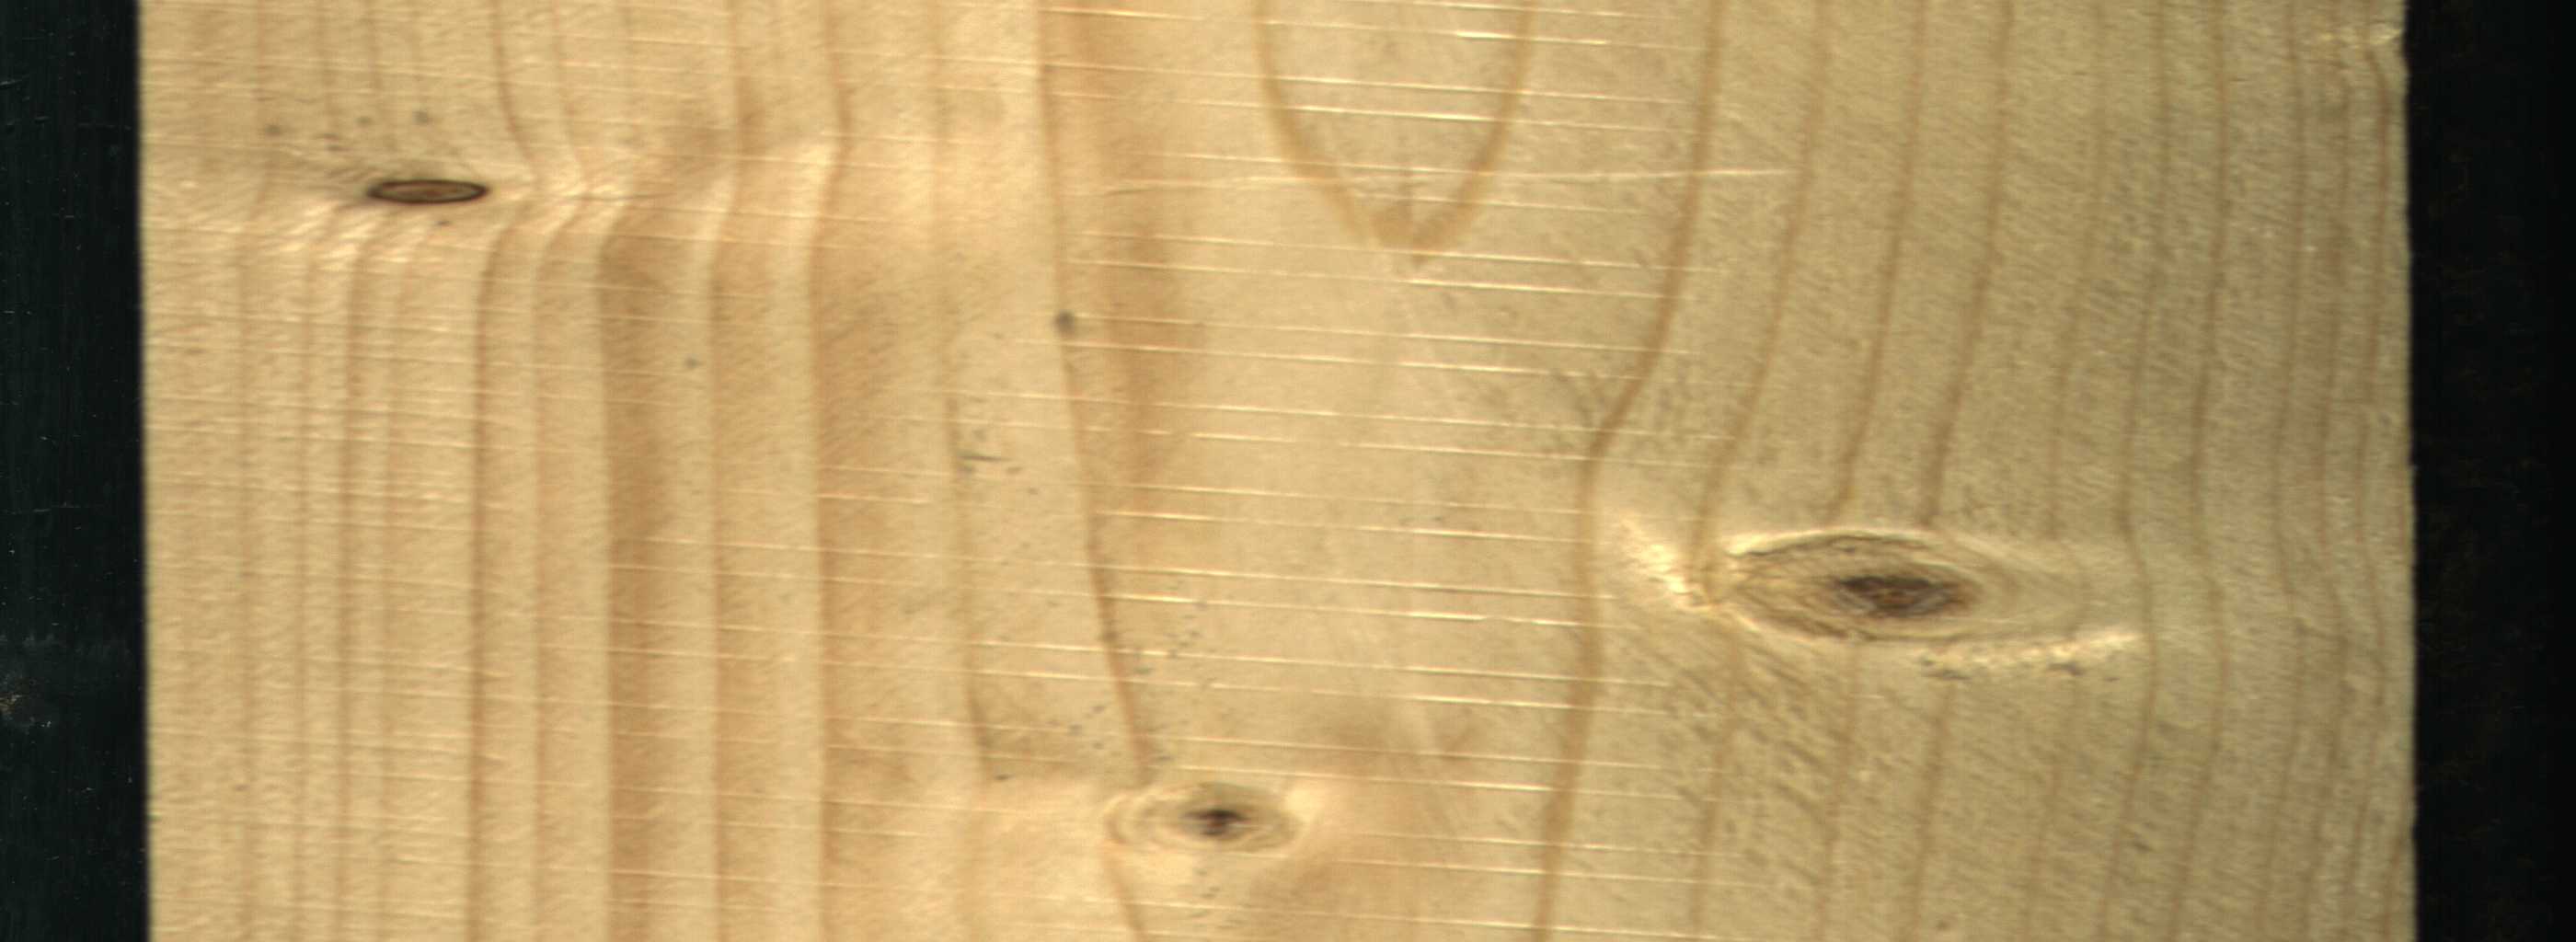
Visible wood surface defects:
Dead_Knot
Live_Knot
Live_Knot